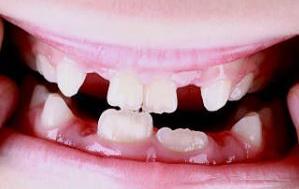
Condition: hypodontia